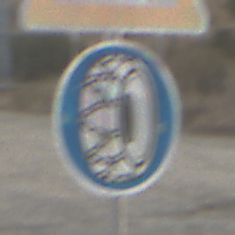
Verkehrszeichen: SchneekettenVorgeschrieben
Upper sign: SchleuderOderRutschgefahr
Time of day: SunriseSunset
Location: Outdoor (RoadRail)
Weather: PartlyCloudy
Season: NotSpecified
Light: Natural